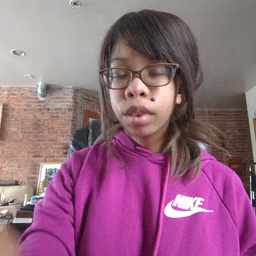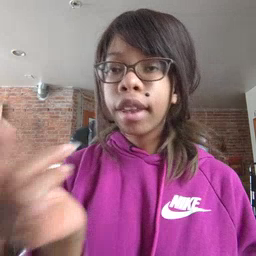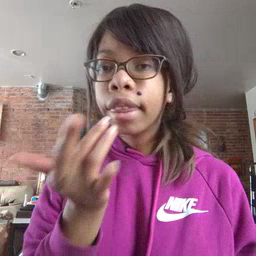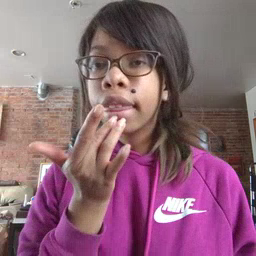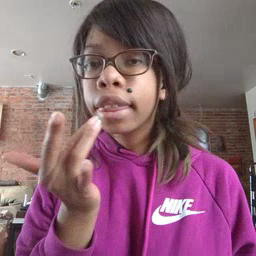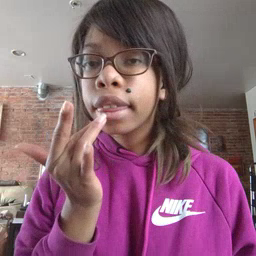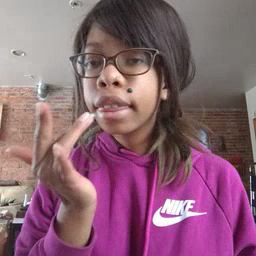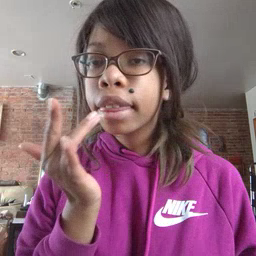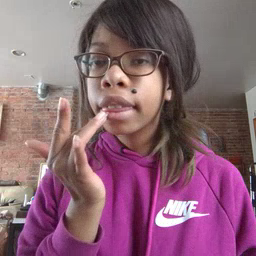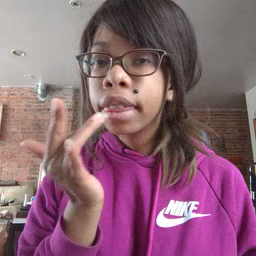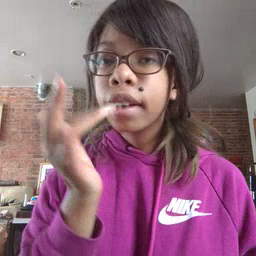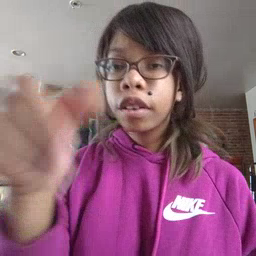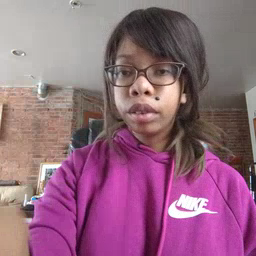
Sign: taste